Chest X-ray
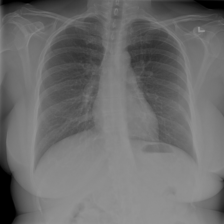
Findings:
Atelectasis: negative
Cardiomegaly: negative
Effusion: negative
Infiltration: negative
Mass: negative
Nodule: negative
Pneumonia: negative
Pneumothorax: negative
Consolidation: negative
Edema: negative
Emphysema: negative
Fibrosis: negative
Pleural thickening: negative
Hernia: negative